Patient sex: F
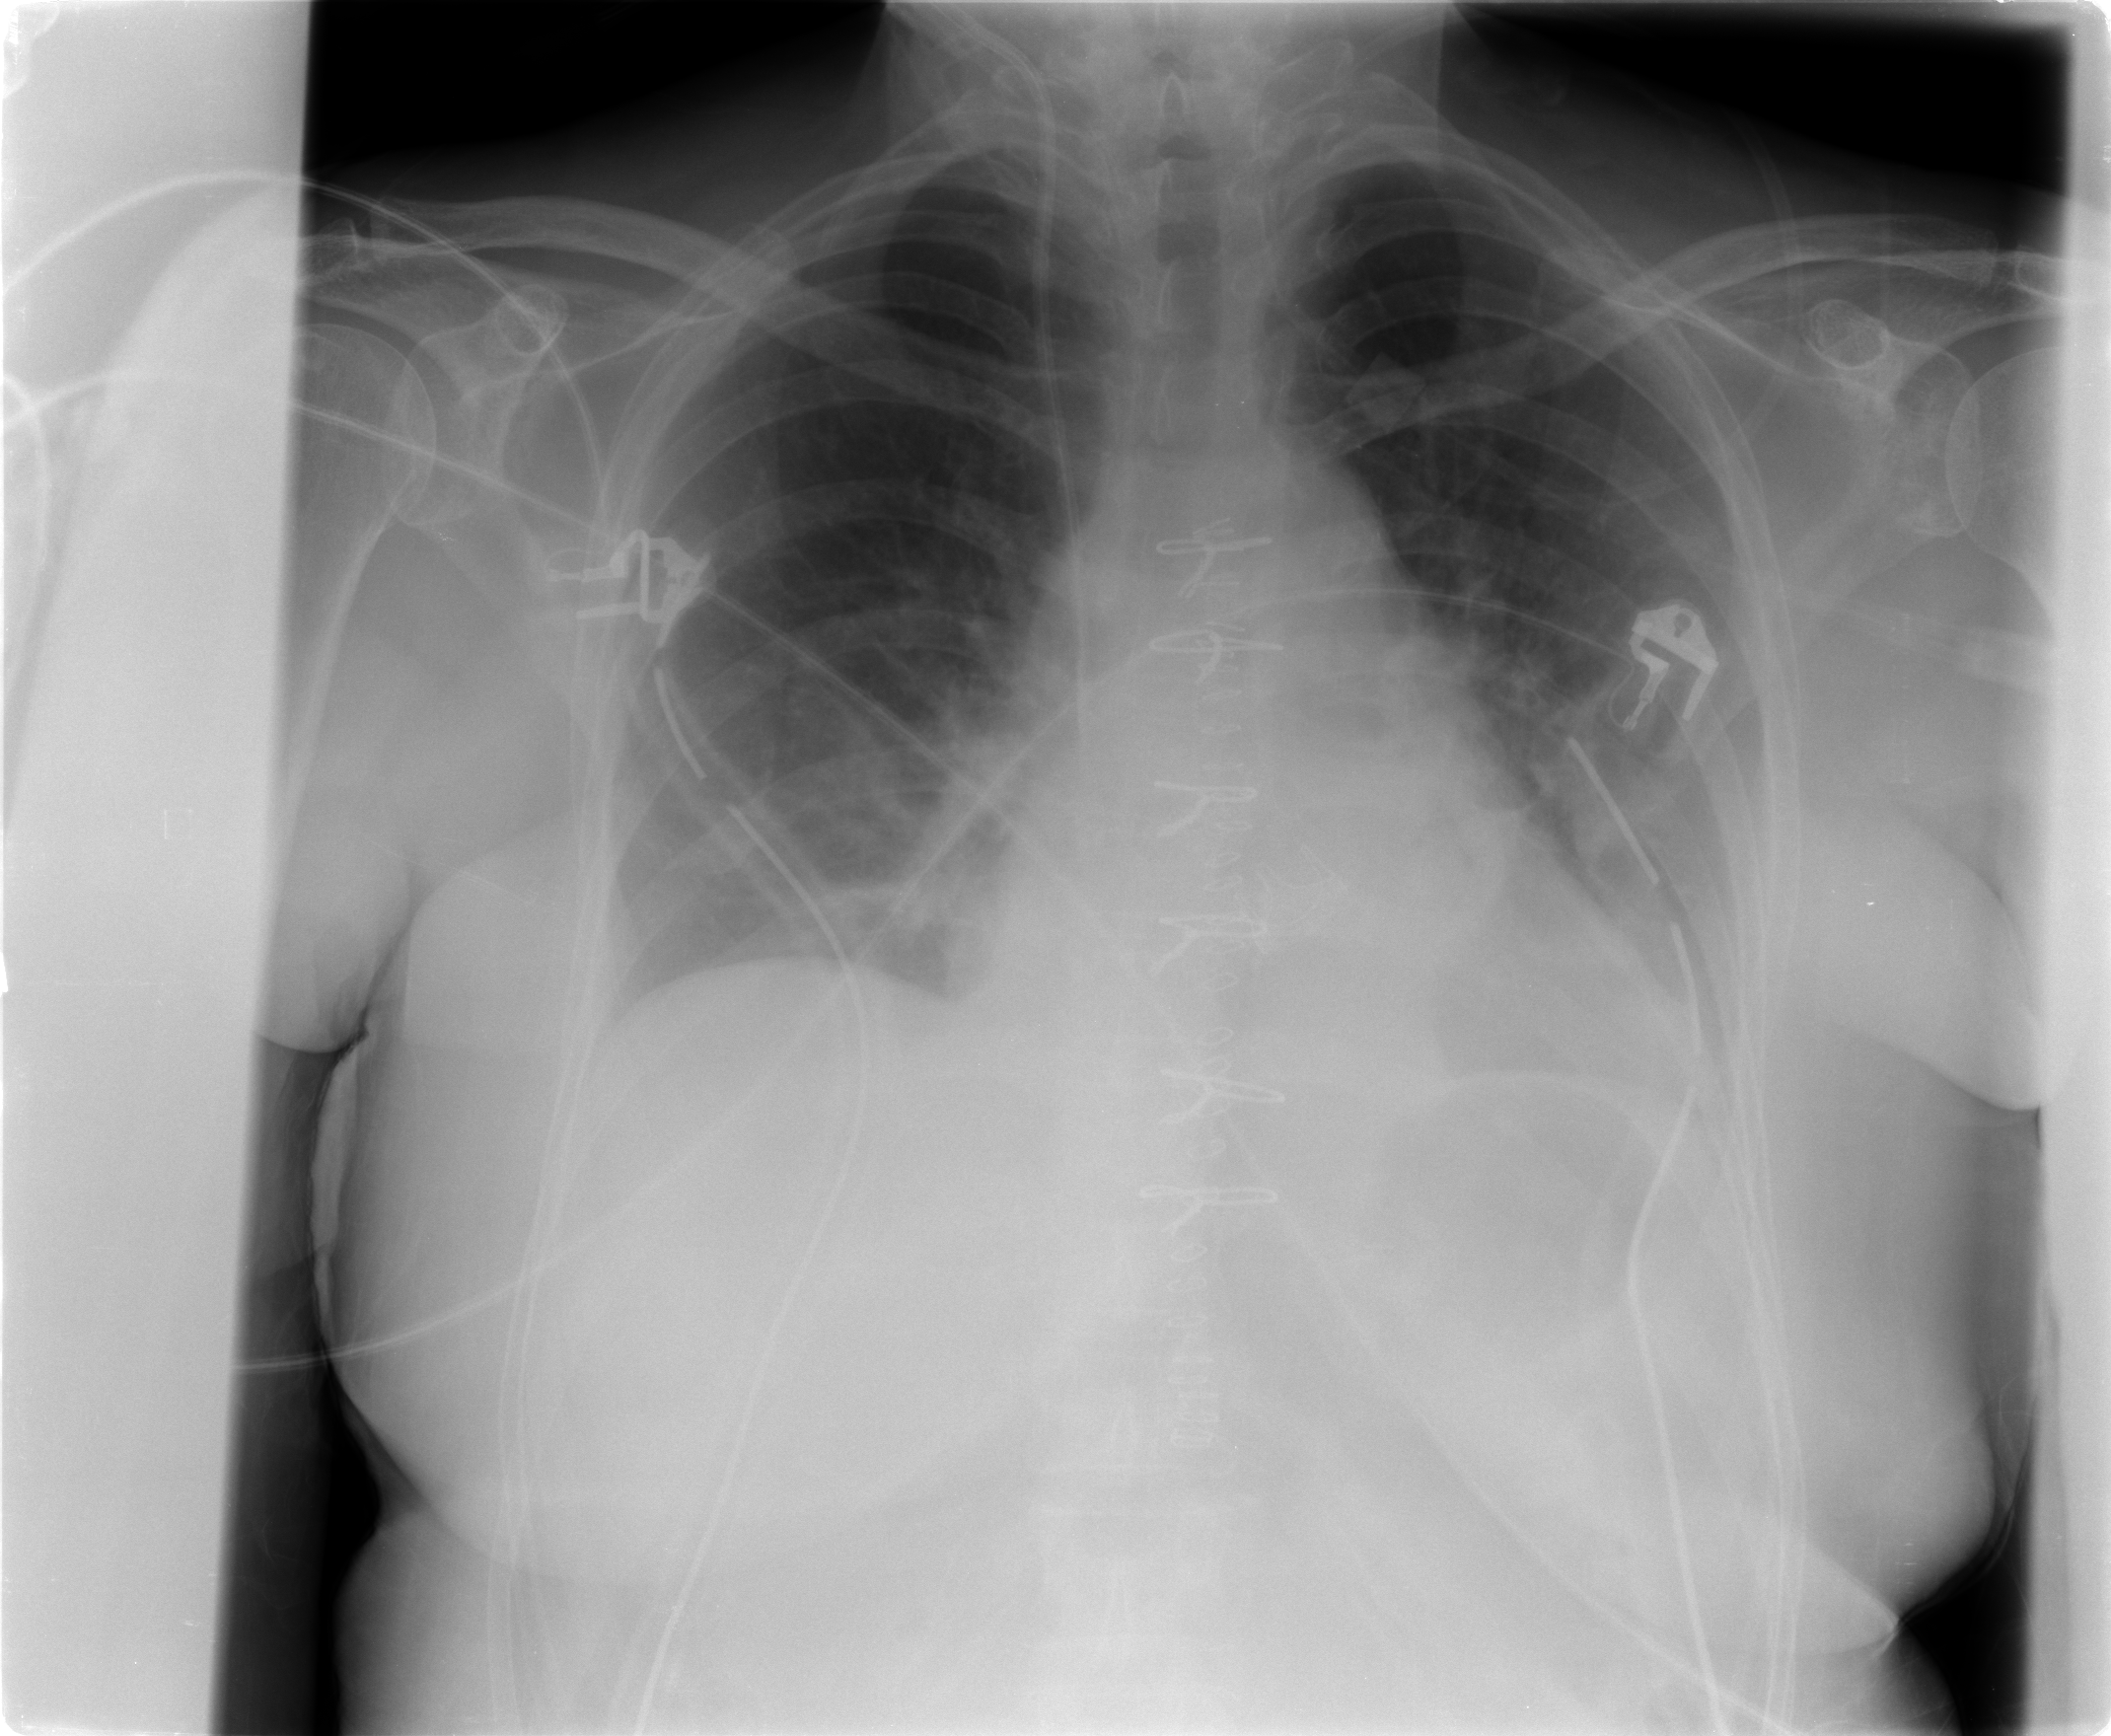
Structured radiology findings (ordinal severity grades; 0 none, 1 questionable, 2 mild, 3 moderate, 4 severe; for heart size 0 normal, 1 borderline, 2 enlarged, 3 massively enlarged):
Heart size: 0
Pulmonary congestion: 2
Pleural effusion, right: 0
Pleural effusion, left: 0
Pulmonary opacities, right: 0
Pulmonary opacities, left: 1
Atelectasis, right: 2
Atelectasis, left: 2